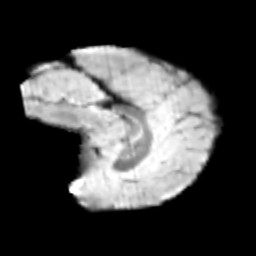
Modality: T2w
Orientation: sagittal
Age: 10
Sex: male
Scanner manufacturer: siemens
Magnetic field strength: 3 T
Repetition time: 3.8 s
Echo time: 0.07 s